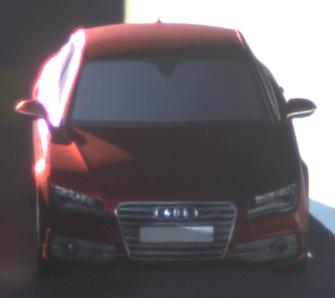
Make: Audi
Model: S7 Sportback cod
Detailed model: S7 (4G) Sportback
Model produced from: 2012/06
Model produced until: 2014/05
Doors: 5
Color: red
Road condition: dry road
Daytime: night
Contrast: high contrast